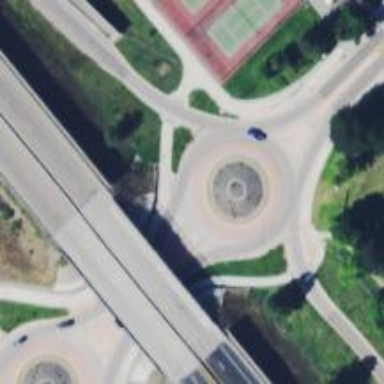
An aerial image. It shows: Secondary road leading to roundabout.